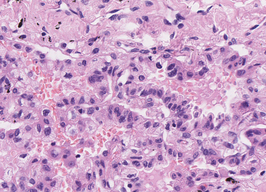
Tumor epithelial tissue: yes
Tumor-associated stroma tissue: yes
Normal tissue: no